Question: I just Installed OpenLDAP on Ubuntu Server 12.10, and I added an ldif file using 'slapadd -c -l init.ldif' as the following :
'''
dn:dc=tpw,dc=uca,dc=ma
dc: tpw
objectClass: dcObject
objectClass: top
objectClass: domain
dn: ou=people,dc=tpw,dc=uca,dc=ma
ou: people
objectClass: organizationalUnit
objectClass: top
dn: ou=groupes,dc=tpw,dc=uca,dc=ma
ou: groupes
objectClass: organizationalUnit
objectClass: top
dn: uid=admin,ou=people,dc=tpw,dc=uca,dc=ma
uid: admin
sn: Admin
cn: Admin
objectClass: inetOrgPerson
objectClass: organizationalPerson
objectClass: person
objectClass: top
userPassword:: e1NIQX0wRFBpS3VOSXJyVm1EOElVQ3V3MWhReE5xWmM9
mail: admin@uca.ma
givenName: admin
dn: cn=GI,ou=groupes,dc=tpw,dc=uca,dc=ma
uniquemember: uid=admin,ou=people,dc=tpw,dc=uca,dc=ma
cn: GI
objectClass: groupOfUniqueNames
objectClass: top
dn: cn=GP,ou=groupes,dc=tpw,dc=uca,dc=ma
uniquemember: uid=admin,ou=people,dc=tpw,dc=uca,dc=ma
cn: GP
objectClass: groupOfUniqueNames
objectClass: top
dn: cn=GT,ou=groupes,dc=tpw,dc=uca,dc=ma
uniquemember: uid=admin,ou=people,dc=tpw,dc=uca,dc=ma
cn: GT
objectClass: groupOfUniqueNames
objectClass: top
'''
Now my ldap tree looks like this :

Then I tried to add a new 'inetOrgPerson' using 'Apache Directory Studio', but I got this error :
'''
[LDAP: error code 80 - index generation failed]
'''
Then I tried the same thing using 'phpLDAPadmin', but I got this error :
'''
Impossible d'ajouter l'objet au serveur LDAP.
LDAP dit :: Other (e.g., implementation specific) error
Erreur numero :: 0x50 (LDAP_OTHER)
'''
Then I created a file which I named 'xx.ldif' :
'''
dn: uid=xx,ou=people,dc=tpw,dc=uca,dc=ma
cn: XX
givenname: xx
mail: xx@edu.uca.ma
objectclass: inetOrgPerson
objectclass: organizationalPerson
objectclass: person
objectclass: top
sn: XX
uid: xx
userpassword: toor
'''
And I tried to add this entry using this command via terminal :
'''
sudo ldapadd -x -D cn=Manager,dc=tpw,dc=uca,dc=ma -W -f xx.ldif
'''
But I got this error :
'''
ldap_add: Other (e.g., implementation specific) error (80)
additional info: index generation failed
'''
How can I solve this problem ?
PS : In another scenario I deleted my database and I modified the file init.ldif wich contains all the entries I want to add, and I added the entry xx, then I imported my file using the slapadd command, but In this way I have to delete the database every time I want to add a new entry, which is not practical.
# Edit1 :
This is the output of the command 'slapindex' :
'''
WARNING!
Runnig as root!
There's a fair chance slapd will fail to start.
Check file permissions!
5370d6f9 /etc/ldap/slapd.conf: line 95: rootdn is always granted unlimited privileges.
5370d6f9 /etc/ldap/slapd.conf: line 112: rootdn is always granted unlimited privileges.
5370d6f9 hdb_db_open: database "dc=tpw,dc=uca,dc=ma": database already in use.
5370d6f9 backend_startup_one (type=hdb, suffix="dc=tpw,dc=uca,dc=ma"): bi_db_open failed! (-1)
slap_startup failed
'''
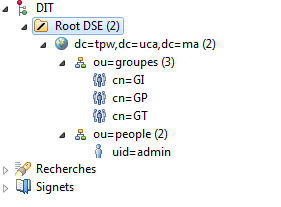
Answer: The first thing is that init.ldif file seems to be misconfigured :
- "uca" (dc=uca) is missing, there should be an entry ( or objectClass) to define this attribute that holds a component of the domain name.- is intended to be used in entries for which there is an appropriate structural object class. For example, if the domain represents a particular organization, the entry would have as its structural object class 'organization', and the 'dcObject' class would be an auxiliary class.- is a structural object class used for entries in which no other information is being stored. The domain object class is typically used for entries that are placeholders or whose domains do not correspond to real-world entities.
In your .ldif file you can replace the first entry "dn: dc=tpw,dc=uca,dc=ma" with these 2 (then delete your database again and redo the slapadd command) :
'''
dn: dc=uca,dc=ma
objectClass: top
objectClass: organization
objectClass: dcObject
dc: uca
o: an organization name (mandatory with 'organization' objectClass)
dn: dc=tpw,dc=uca,dc=ma
objectClass: top
objectClass: domain
dc: tpw
'''
Second thing : obviously you have landed into an index issue. I think you do want to use indexes but if not, find and remove any line beginning with 'index' from slapd.conf, e.g. :
'index objectClass eq'.
Remember to stop slapd and run 'slapindex' after every change comitted to the index definitions in slapd.conf, and ensure all ldap clients have been disconnected before running slap commands to prevent 'database already in use' messages.